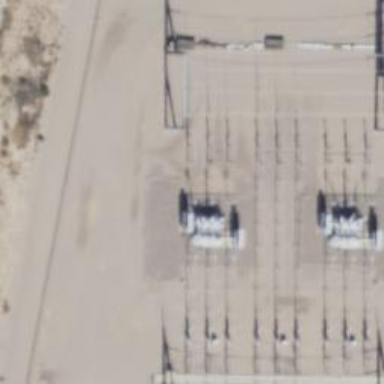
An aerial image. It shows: Switch for power supply.